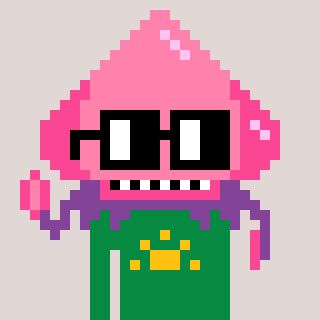
a pixel art character with square black glasses, a squid-shaped head and a green-colored body on a warm background